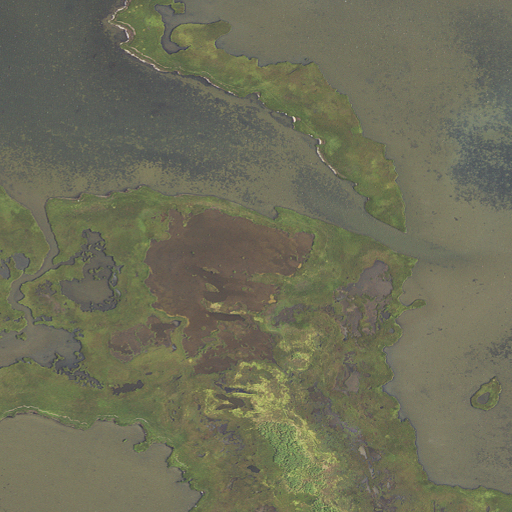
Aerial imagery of island in Maryland named Tingles Island containing open water and herbaceous wetlands